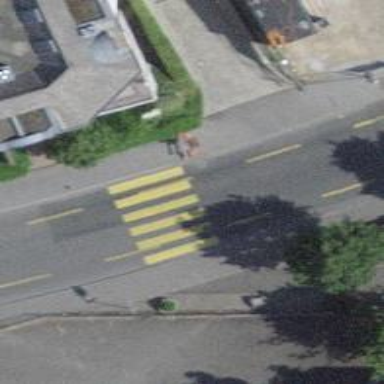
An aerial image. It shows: Kerb barrier.